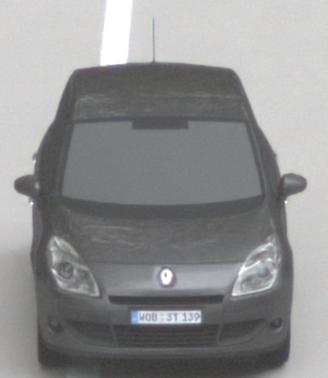
Make: Renault
Model: Scénic 1.6 16V 110
Detailed model: Scénic (III)
Model produced from: 2009/06
Model produced until: 2010/08
Doors: 5
Color: gray
Road condition: dry road
Daytime: morning or afternoon
Contrast: low contrast